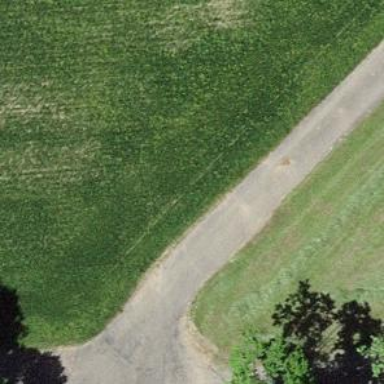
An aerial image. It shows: Paved track with grade1 quality.